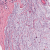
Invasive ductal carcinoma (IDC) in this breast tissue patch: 0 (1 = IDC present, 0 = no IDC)